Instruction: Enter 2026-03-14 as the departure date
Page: home
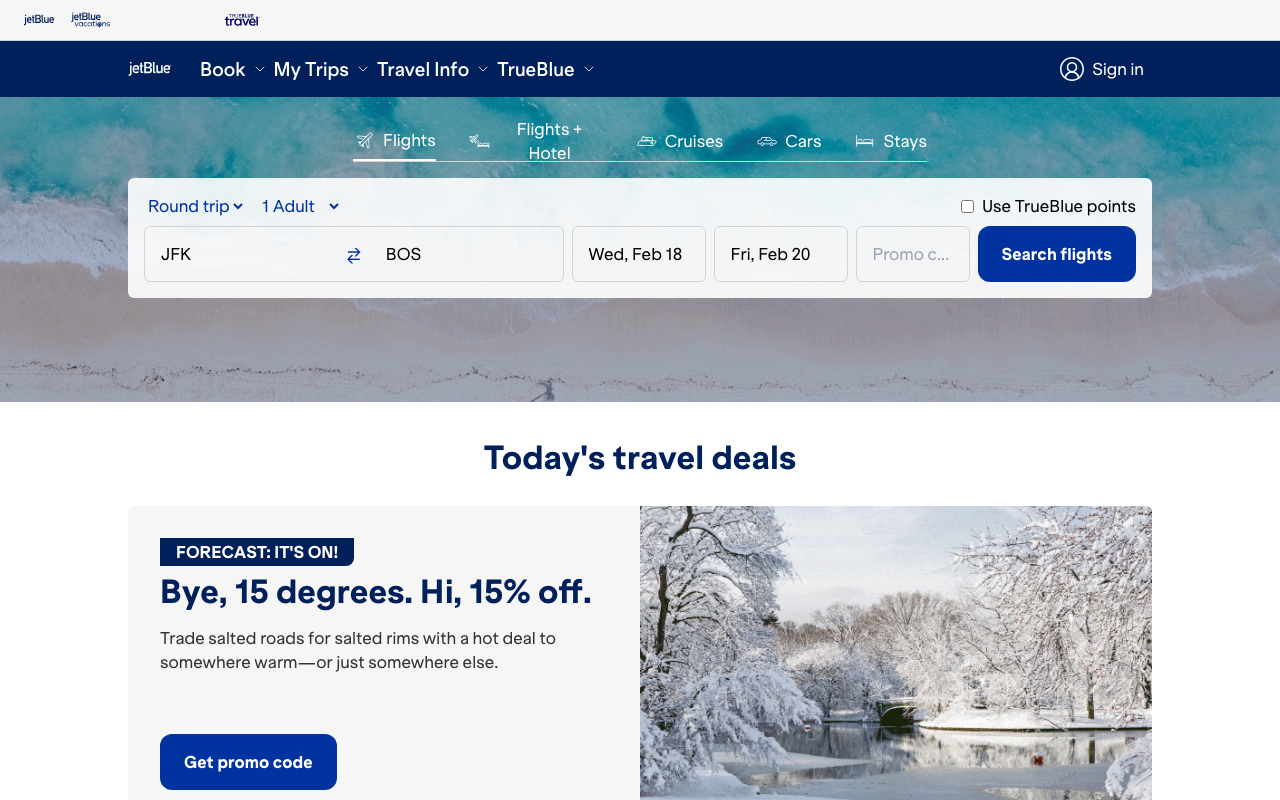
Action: type